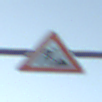
Verkehrszeichen: Arbeitsstelle
Umgebung: Outdoor, Nature
Tageszeit: SunriseSunset
Wetter: Clear
Licht: Natural
Jahreszeit: Winter
Kontrast: LowContrast